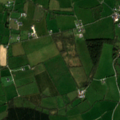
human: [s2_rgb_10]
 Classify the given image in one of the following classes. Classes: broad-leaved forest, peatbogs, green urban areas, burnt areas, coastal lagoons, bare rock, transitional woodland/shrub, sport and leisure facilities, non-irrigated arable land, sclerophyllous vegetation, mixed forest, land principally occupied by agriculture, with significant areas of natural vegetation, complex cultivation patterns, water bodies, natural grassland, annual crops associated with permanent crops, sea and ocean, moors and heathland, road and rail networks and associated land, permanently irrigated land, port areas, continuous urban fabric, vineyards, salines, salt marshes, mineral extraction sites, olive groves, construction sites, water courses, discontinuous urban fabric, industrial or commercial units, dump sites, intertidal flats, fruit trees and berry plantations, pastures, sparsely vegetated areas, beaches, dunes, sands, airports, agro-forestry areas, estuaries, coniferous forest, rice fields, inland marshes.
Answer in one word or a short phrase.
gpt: pastures, coniferous forest